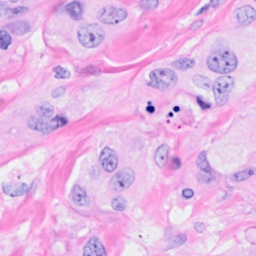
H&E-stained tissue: Breast